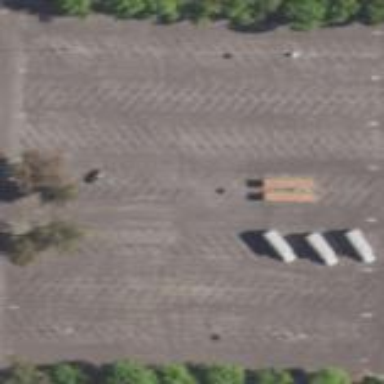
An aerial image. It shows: Parking area.